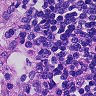
Metastatic tissue present: no